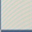
Piece: xx